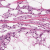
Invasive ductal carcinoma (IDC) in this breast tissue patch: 1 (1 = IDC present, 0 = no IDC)